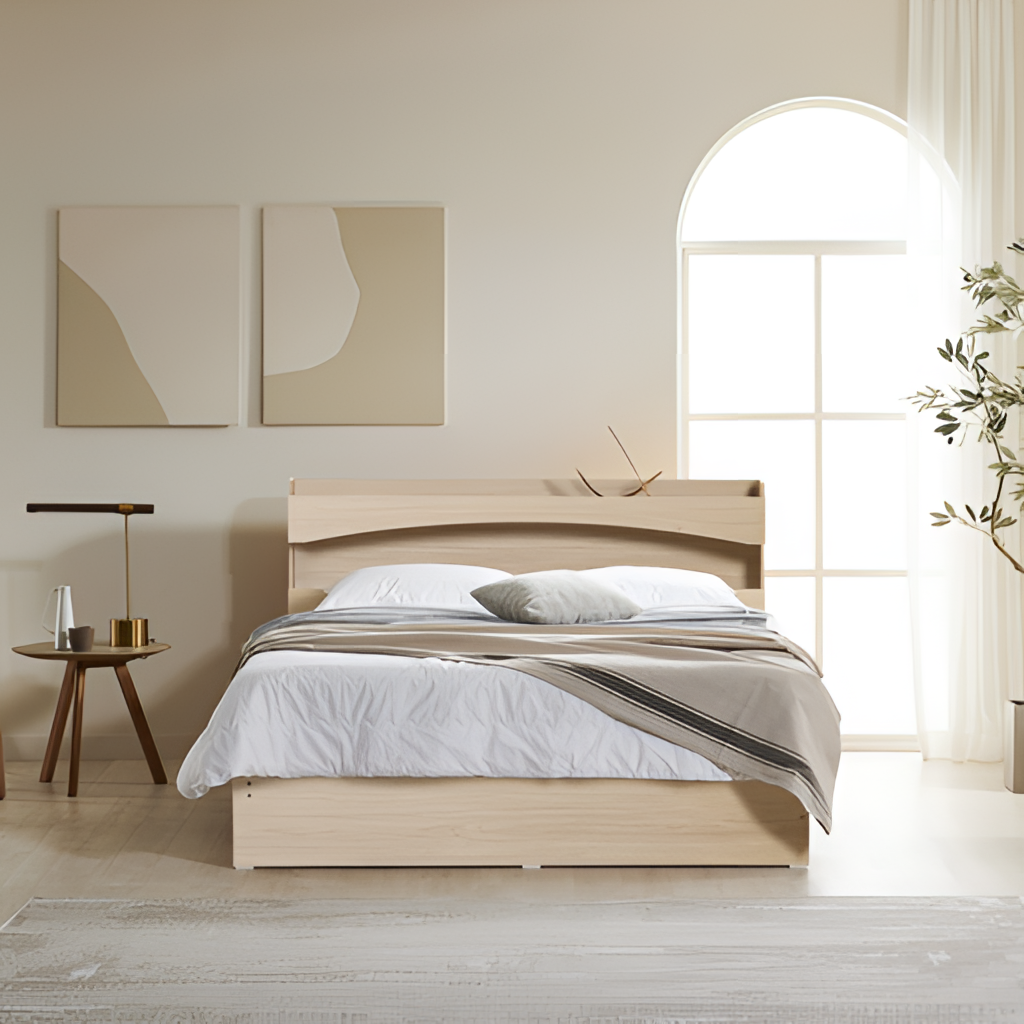
beige wood bed, bedroom, paint wallpaper, with solid pattern, wood flooring, with plank pattern, minimalist